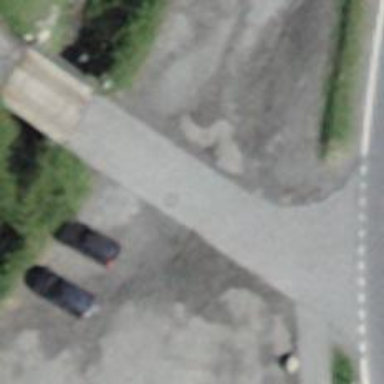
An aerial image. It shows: Compacted parking aisle service road.